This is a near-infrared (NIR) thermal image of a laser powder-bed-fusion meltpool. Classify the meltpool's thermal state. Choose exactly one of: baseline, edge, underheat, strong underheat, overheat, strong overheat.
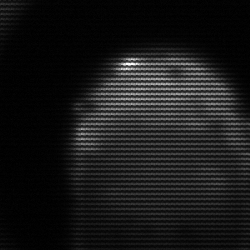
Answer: edge